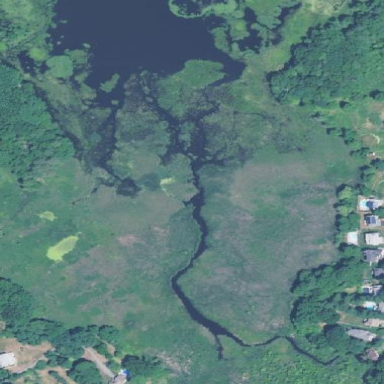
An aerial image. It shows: Wetland area characterized by wet meadow.